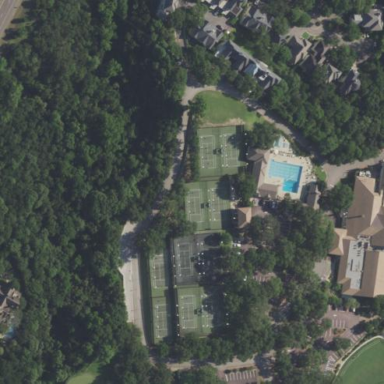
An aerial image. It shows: Sports centre dedicated to tennis.